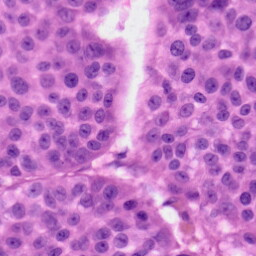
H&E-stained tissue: Skin